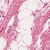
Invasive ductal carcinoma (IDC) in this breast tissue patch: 0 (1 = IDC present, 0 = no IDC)